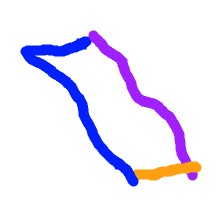
Shape: parallelogram